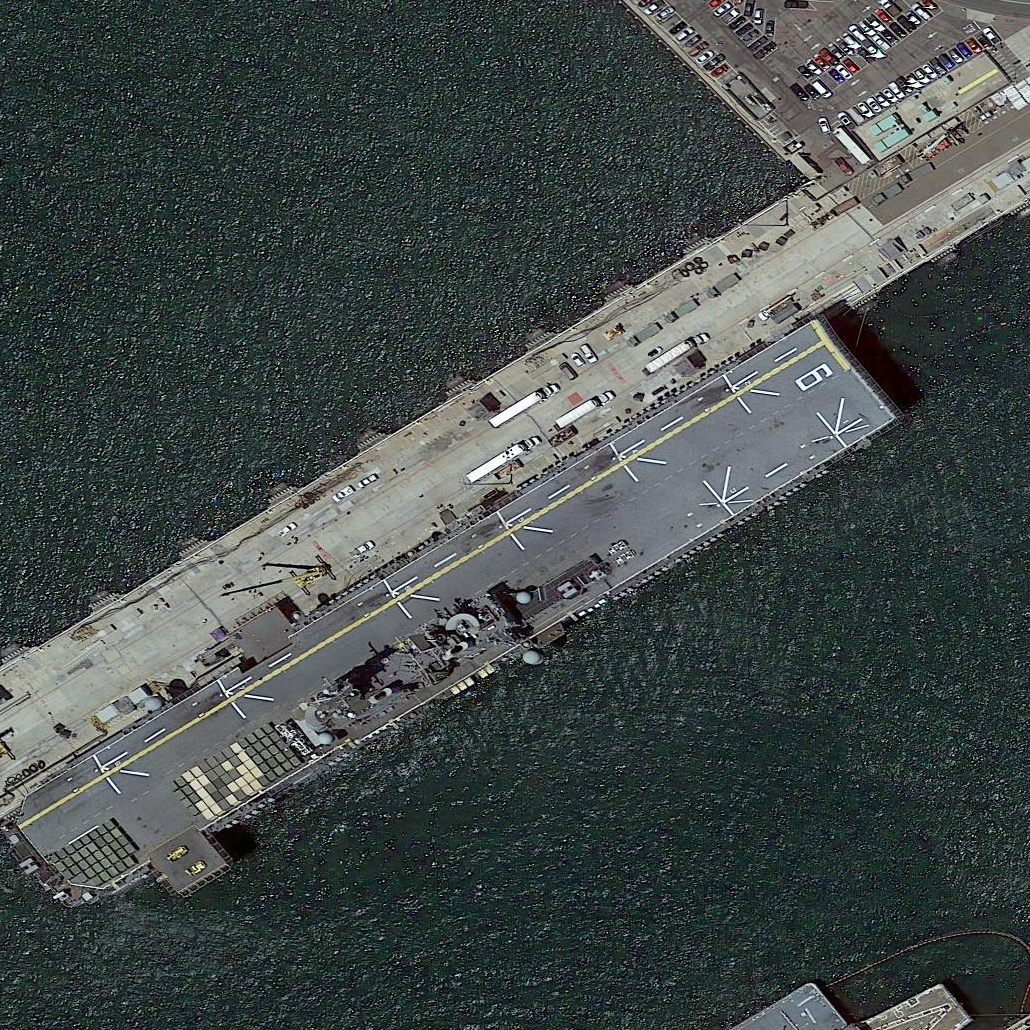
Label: assault